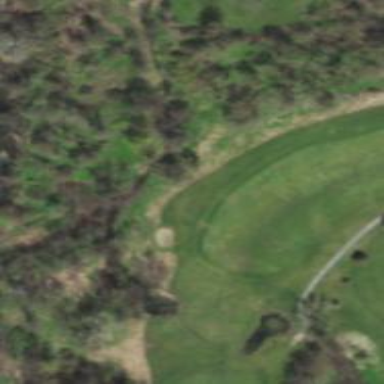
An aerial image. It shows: Golf hole.